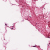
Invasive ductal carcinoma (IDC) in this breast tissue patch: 0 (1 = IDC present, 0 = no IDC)